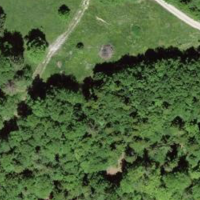
EUNIS habitat code: 41
Species observed at this site:
Primula veris